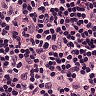
Metastatic tissue present: no